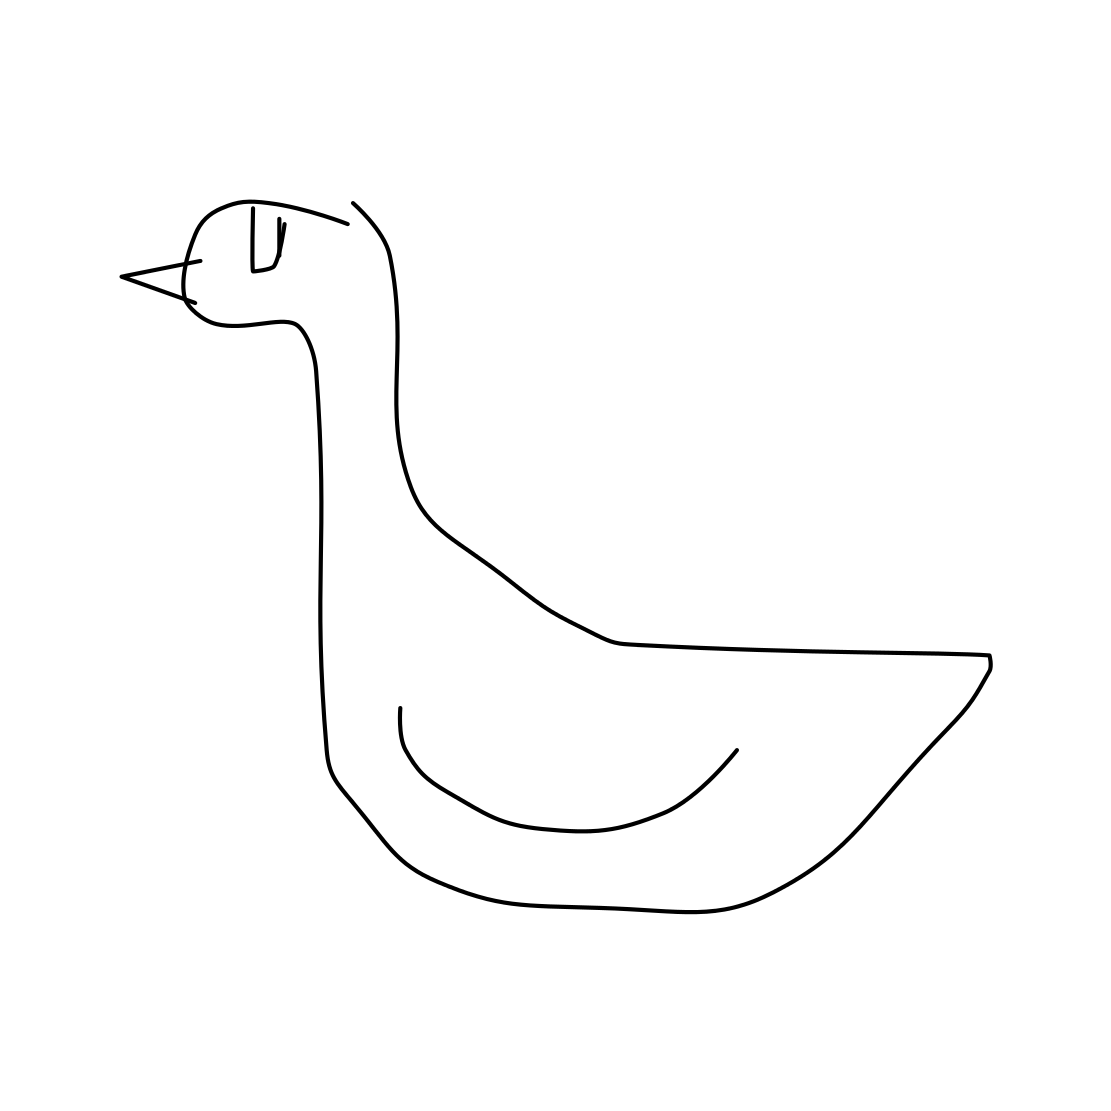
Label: swan